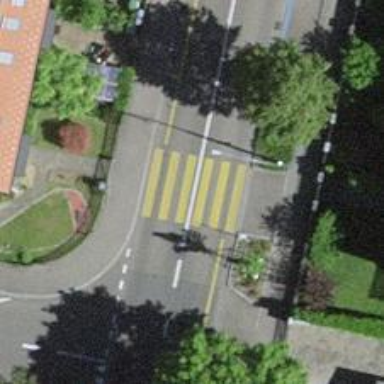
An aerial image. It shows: Uncontrolled zebra crossing on the road.